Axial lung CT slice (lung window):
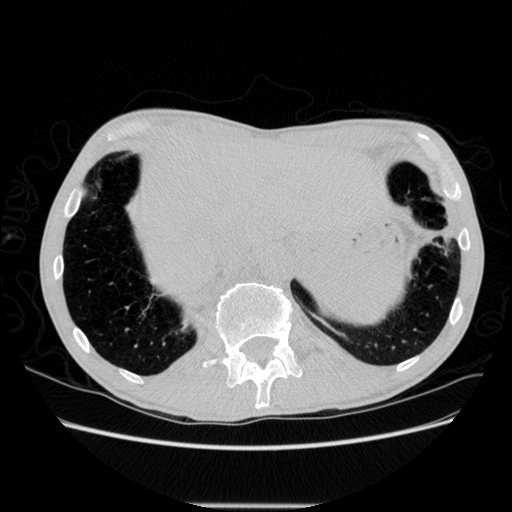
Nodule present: no